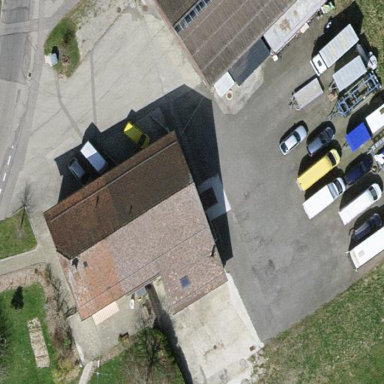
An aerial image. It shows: Farmyard area.